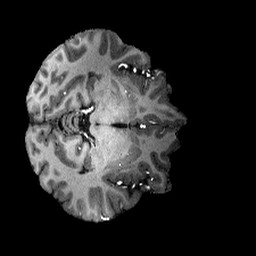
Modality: T1w
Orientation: axial
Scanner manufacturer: siemens
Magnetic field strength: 6.98 T
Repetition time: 3.1 s
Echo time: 0.00356 s